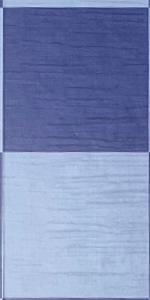
Label: Empty